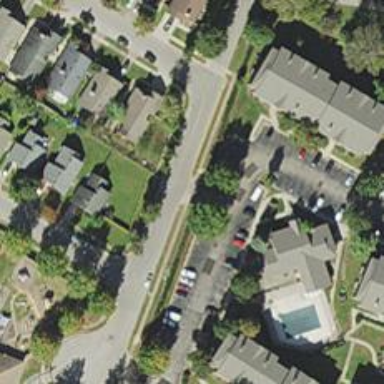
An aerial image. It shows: Living street.